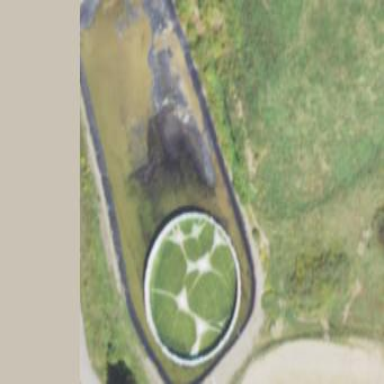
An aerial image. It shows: Building with man-made water storage tank.